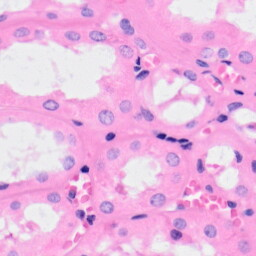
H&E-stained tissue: Kidney